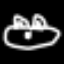
Label: frog